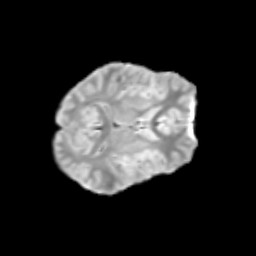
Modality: T2w
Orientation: axial
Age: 12
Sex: male
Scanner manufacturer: siemens
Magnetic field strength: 3 T
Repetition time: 3.8 s
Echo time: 0.07 s